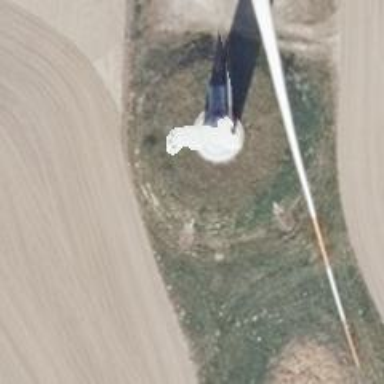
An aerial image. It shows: Wind generator in the form of horizontal axis wind turbine.